Question: I am using a jQuery custom Radio and Checkbox from:
<URL>
I am wanting to do Something like: When Check box is selected Perform an action.
In order to do that I made:
'''
if($('.main').find('.checked')){
$('.move').click( function(){
alert("Hello World");
});
}
'''
Action Should be if check box is selected or have the class .checked, Clicking on any Button which has .move class will give alert "Hello world". Here .main is the div wrapping everything
But That I have used is not getting correct result. It giving me alert always. Is there any proper way to Select that .checked class and perform my action? Any help or suggestion will be appreciated. [Sorry for not giving js fiddle link or example]

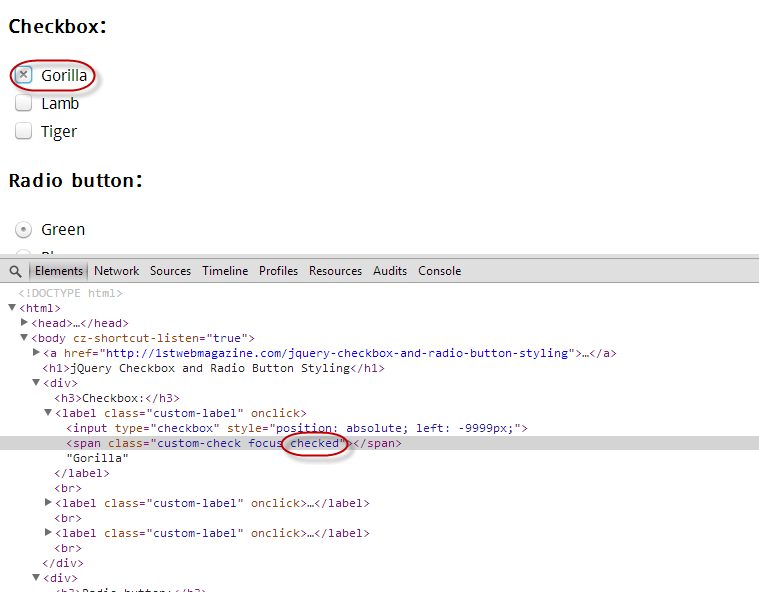
Answer: I'm not familiar with the plugin you're using, but from having a brief look, try this:
'''
$(document).on('click', '.custom-check', function(e){
if ( $(this).hasClass('checked') ) {
// Do something
}
else {
// Do something else
}
});
'''